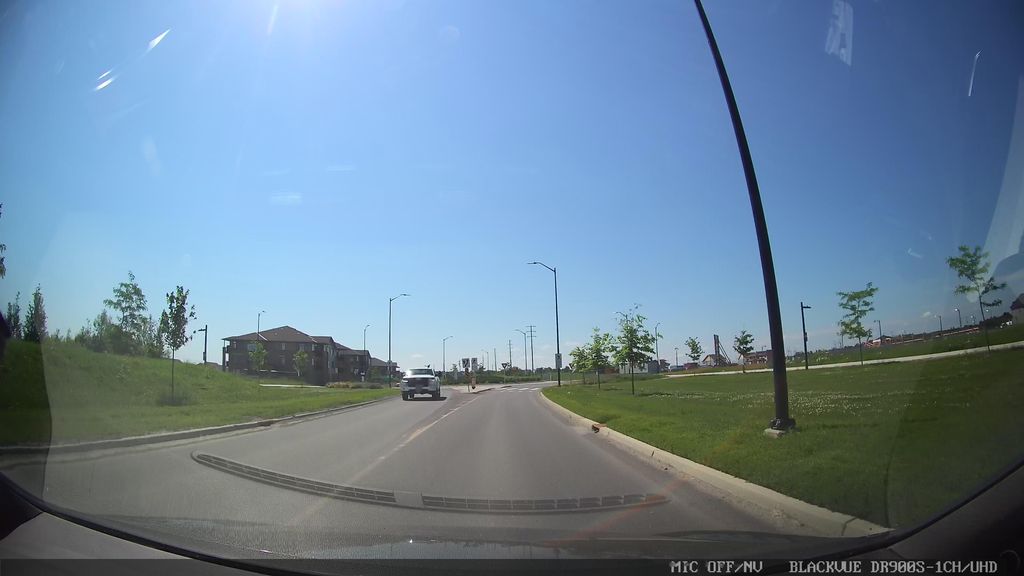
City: ottawa-gatineau